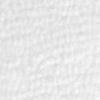
Label: no_change